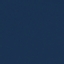
Land use / land cover: SeaLake